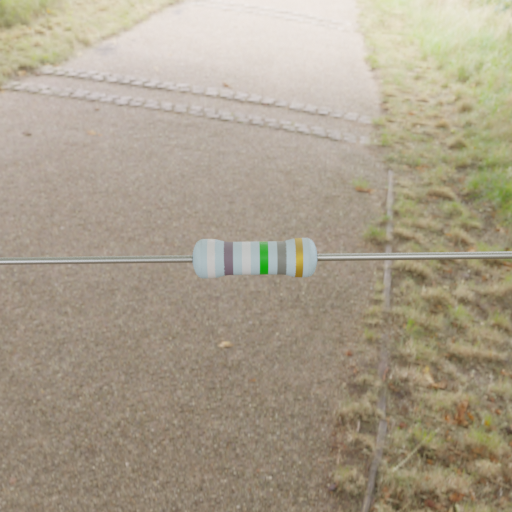
Resistor colour bands (in order): white, gray, white, green, gray, gold